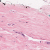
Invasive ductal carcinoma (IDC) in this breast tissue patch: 0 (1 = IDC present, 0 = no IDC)